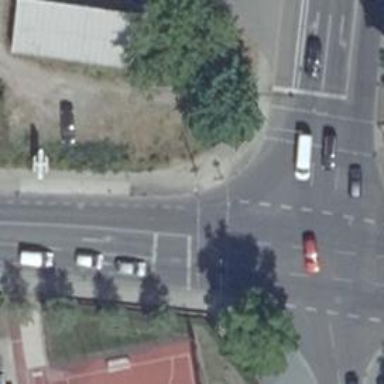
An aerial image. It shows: Road with traffic signals.